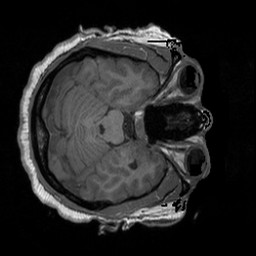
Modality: T1w
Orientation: axial
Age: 33
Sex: female
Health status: healthy
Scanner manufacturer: siemens
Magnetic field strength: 3 T
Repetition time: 1.9 s
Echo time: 0.00252 s